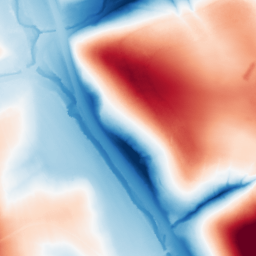
Category: classical
Decomposition family: gaussian_anisotropic
Decomposition parameters: sigma_x: 50
sigma_y: 50
Upsampling method: cubic_catmull_rom
Upsampling parameters: scale: 4
Upsampling scale: 4